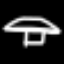
Label: mushroom